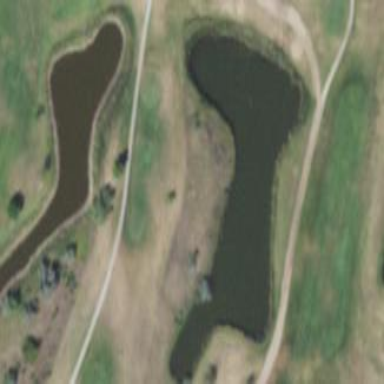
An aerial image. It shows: Scenic view of water hazard on golf course. The natural water feature adds beauty to the landscape.